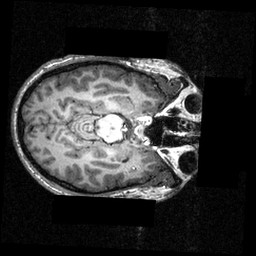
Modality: T1w
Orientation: axial
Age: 21
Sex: male
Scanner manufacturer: siemens
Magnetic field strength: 3.951 T
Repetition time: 1.5 s
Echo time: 0.00335 s